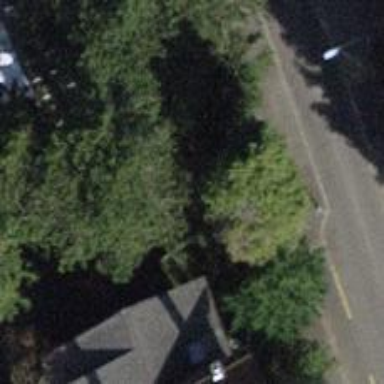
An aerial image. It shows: Unmarked crossing with traffic calming table on the road.